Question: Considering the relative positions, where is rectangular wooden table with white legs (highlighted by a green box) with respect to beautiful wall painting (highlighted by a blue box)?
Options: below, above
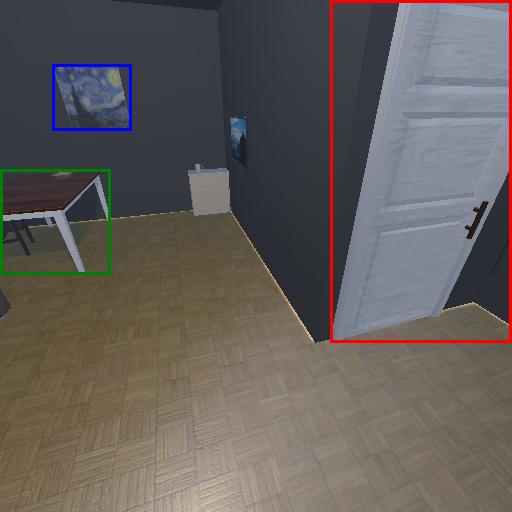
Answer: below